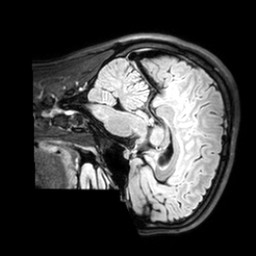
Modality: T1w
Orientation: sagittal
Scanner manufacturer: philips
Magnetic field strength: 3 T
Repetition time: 4.8 s
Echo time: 0.2586 s